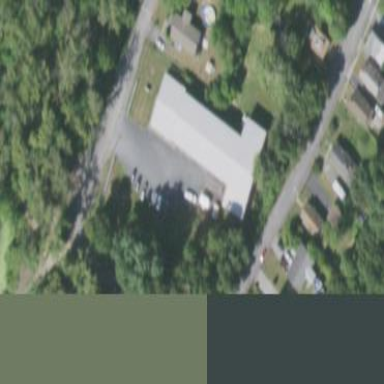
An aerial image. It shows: Gabled building.